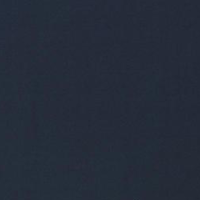
EUNIS habitat code: 14
Species observed at this site:
Fulica atra
Cygnus olor